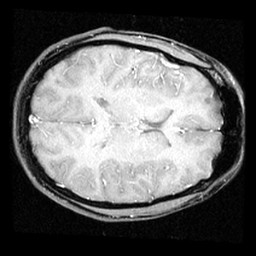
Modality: inplaneT1
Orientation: axial
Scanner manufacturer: ge
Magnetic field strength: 3 T
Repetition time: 0.2 s
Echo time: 0.0036 s